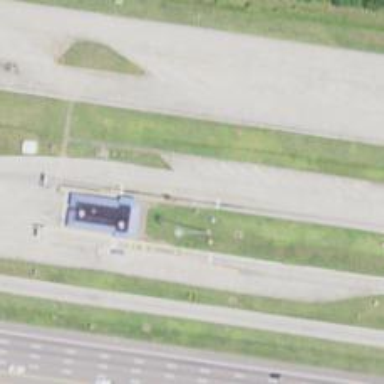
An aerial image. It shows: Weighbridge facility.